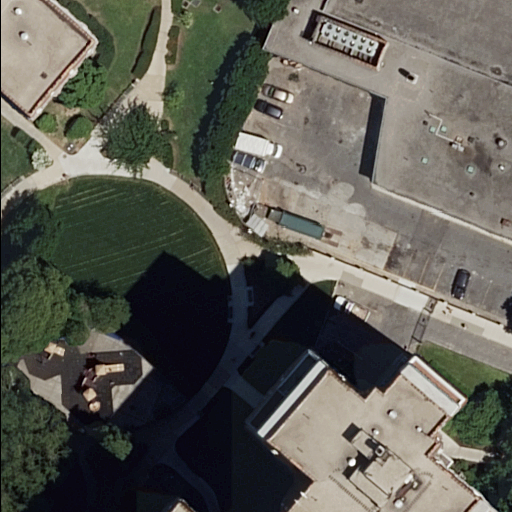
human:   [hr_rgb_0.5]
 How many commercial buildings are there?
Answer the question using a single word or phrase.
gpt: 0

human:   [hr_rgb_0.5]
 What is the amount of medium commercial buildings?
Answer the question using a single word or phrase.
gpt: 0

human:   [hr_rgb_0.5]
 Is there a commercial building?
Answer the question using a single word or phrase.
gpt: no

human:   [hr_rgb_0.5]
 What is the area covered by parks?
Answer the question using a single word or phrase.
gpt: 113m2

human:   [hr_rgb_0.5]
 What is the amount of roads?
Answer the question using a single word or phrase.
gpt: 5

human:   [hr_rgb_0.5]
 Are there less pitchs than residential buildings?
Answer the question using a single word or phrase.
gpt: yes

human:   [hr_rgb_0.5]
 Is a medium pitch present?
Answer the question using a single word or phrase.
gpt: yes

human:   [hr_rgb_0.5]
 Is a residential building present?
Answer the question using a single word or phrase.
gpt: yes

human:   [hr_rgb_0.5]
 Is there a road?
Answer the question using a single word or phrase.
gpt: yes

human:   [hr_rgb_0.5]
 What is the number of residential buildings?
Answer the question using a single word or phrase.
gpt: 3

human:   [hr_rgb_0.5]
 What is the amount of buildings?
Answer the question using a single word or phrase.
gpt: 3

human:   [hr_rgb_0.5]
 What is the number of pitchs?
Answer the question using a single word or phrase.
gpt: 1

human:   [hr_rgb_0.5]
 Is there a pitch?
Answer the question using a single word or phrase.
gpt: yes

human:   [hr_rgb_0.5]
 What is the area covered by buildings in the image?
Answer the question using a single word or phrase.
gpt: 2715m2

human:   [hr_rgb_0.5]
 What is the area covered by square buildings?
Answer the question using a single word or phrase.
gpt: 0m2

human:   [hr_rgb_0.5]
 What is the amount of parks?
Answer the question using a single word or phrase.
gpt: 1

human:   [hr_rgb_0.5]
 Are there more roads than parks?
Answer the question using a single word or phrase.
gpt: yes

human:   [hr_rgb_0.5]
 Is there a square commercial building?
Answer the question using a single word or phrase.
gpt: no

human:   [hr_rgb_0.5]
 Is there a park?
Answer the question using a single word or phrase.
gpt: yes

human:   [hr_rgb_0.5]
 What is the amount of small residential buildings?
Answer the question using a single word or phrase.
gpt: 0

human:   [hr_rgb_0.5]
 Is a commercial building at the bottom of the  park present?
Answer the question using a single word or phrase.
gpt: no

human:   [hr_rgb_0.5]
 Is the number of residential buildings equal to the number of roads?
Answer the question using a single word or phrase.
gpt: no

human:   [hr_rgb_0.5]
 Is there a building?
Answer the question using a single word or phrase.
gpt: yes

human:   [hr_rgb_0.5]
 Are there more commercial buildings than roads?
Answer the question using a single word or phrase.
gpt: no

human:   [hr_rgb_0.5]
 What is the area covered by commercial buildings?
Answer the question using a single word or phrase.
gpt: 0m2

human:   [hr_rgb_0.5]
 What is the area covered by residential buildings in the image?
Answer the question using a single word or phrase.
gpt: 2715m2

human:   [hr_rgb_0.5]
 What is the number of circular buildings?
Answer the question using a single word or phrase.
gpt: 0

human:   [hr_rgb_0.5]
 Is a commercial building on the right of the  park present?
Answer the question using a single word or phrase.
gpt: no

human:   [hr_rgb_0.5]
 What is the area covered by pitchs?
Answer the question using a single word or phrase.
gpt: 102m2

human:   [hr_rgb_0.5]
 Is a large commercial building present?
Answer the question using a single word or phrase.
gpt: no

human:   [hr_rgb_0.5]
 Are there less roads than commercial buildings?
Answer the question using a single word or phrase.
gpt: no

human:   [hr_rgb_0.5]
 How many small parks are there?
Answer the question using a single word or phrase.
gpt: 0

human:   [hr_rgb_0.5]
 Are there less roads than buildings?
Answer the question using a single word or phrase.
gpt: no

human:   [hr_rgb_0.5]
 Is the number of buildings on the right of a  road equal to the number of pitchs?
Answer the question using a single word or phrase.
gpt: no

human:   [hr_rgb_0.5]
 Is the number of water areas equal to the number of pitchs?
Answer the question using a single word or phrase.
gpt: no

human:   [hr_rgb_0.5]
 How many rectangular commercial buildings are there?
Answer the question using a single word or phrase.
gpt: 0

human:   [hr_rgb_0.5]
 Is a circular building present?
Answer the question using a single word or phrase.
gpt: no

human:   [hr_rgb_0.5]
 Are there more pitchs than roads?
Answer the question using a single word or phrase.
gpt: no

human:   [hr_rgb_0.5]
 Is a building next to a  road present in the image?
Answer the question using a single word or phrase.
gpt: yes

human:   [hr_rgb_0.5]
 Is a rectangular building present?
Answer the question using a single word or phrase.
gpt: yes

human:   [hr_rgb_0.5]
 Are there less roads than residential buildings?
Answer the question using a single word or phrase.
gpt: no

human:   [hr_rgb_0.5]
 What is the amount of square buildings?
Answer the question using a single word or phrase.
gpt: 0

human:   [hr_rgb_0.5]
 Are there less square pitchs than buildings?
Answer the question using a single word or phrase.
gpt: yes

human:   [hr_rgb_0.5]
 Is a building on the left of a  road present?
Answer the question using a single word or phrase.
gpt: yes

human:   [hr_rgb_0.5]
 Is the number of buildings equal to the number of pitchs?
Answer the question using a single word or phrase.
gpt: no

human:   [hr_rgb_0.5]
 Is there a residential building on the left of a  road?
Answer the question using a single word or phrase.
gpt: yes

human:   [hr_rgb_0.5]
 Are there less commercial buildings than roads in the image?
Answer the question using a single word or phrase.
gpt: yes

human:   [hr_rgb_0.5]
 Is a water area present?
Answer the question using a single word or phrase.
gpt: no

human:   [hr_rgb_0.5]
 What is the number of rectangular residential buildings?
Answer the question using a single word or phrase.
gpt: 2

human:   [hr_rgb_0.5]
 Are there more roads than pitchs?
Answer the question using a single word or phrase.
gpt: yes

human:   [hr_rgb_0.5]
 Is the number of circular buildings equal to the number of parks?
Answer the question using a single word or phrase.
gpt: no

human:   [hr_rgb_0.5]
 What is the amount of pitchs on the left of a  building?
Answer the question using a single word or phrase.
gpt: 1

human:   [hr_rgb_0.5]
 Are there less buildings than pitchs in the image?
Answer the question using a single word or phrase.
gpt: no

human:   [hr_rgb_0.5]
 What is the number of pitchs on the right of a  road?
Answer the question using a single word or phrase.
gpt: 0

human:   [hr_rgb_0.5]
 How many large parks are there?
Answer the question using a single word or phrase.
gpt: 0

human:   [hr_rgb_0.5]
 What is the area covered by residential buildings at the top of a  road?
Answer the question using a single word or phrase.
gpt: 1774m2

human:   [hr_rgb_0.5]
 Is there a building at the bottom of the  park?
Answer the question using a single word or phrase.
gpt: no

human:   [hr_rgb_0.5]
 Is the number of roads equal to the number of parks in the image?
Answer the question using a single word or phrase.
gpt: no

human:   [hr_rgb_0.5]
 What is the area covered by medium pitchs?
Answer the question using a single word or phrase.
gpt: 102m2

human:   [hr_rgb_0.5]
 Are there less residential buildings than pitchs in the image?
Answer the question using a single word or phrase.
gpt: no

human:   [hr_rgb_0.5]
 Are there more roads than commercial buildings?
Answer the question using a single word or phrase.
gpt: yes

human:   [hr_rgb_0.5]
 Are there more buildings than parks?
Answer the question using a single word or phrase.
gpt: yes

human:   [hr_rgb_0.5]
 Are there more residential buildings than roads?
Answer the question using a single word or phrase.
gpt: no

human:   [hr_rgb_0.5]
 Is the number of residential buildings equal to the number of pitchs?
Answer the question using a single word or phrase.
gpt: no